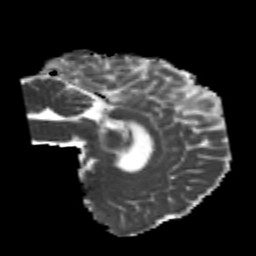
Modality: MD
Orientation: sagittal
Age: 22
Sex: male
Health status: healthy
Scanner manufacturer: philips
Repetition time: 7.386 s
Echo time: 0.08599 s